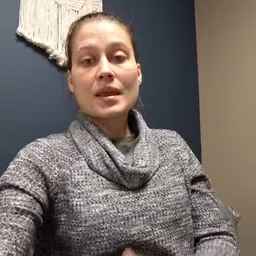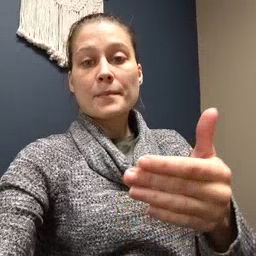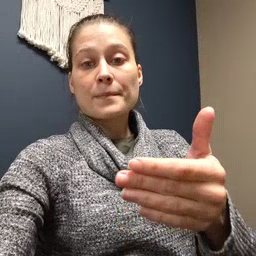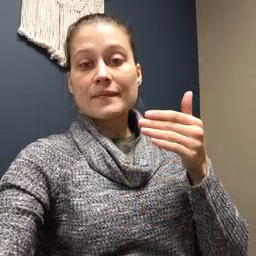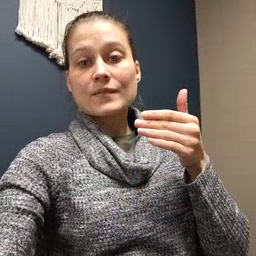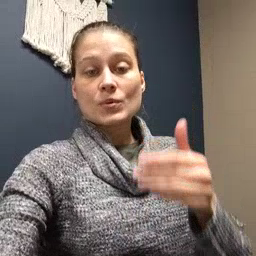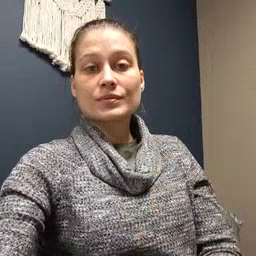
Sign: before